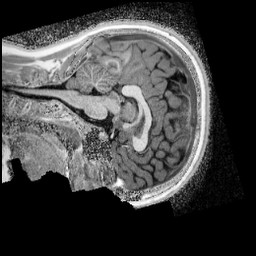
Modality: UNIT1_denoised
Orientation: sagittal
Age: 12
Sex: female
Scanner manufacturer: siemens
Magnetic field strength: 3 T
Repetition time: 4 s
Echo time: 0.00299 s